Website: apple
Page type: cross-sells
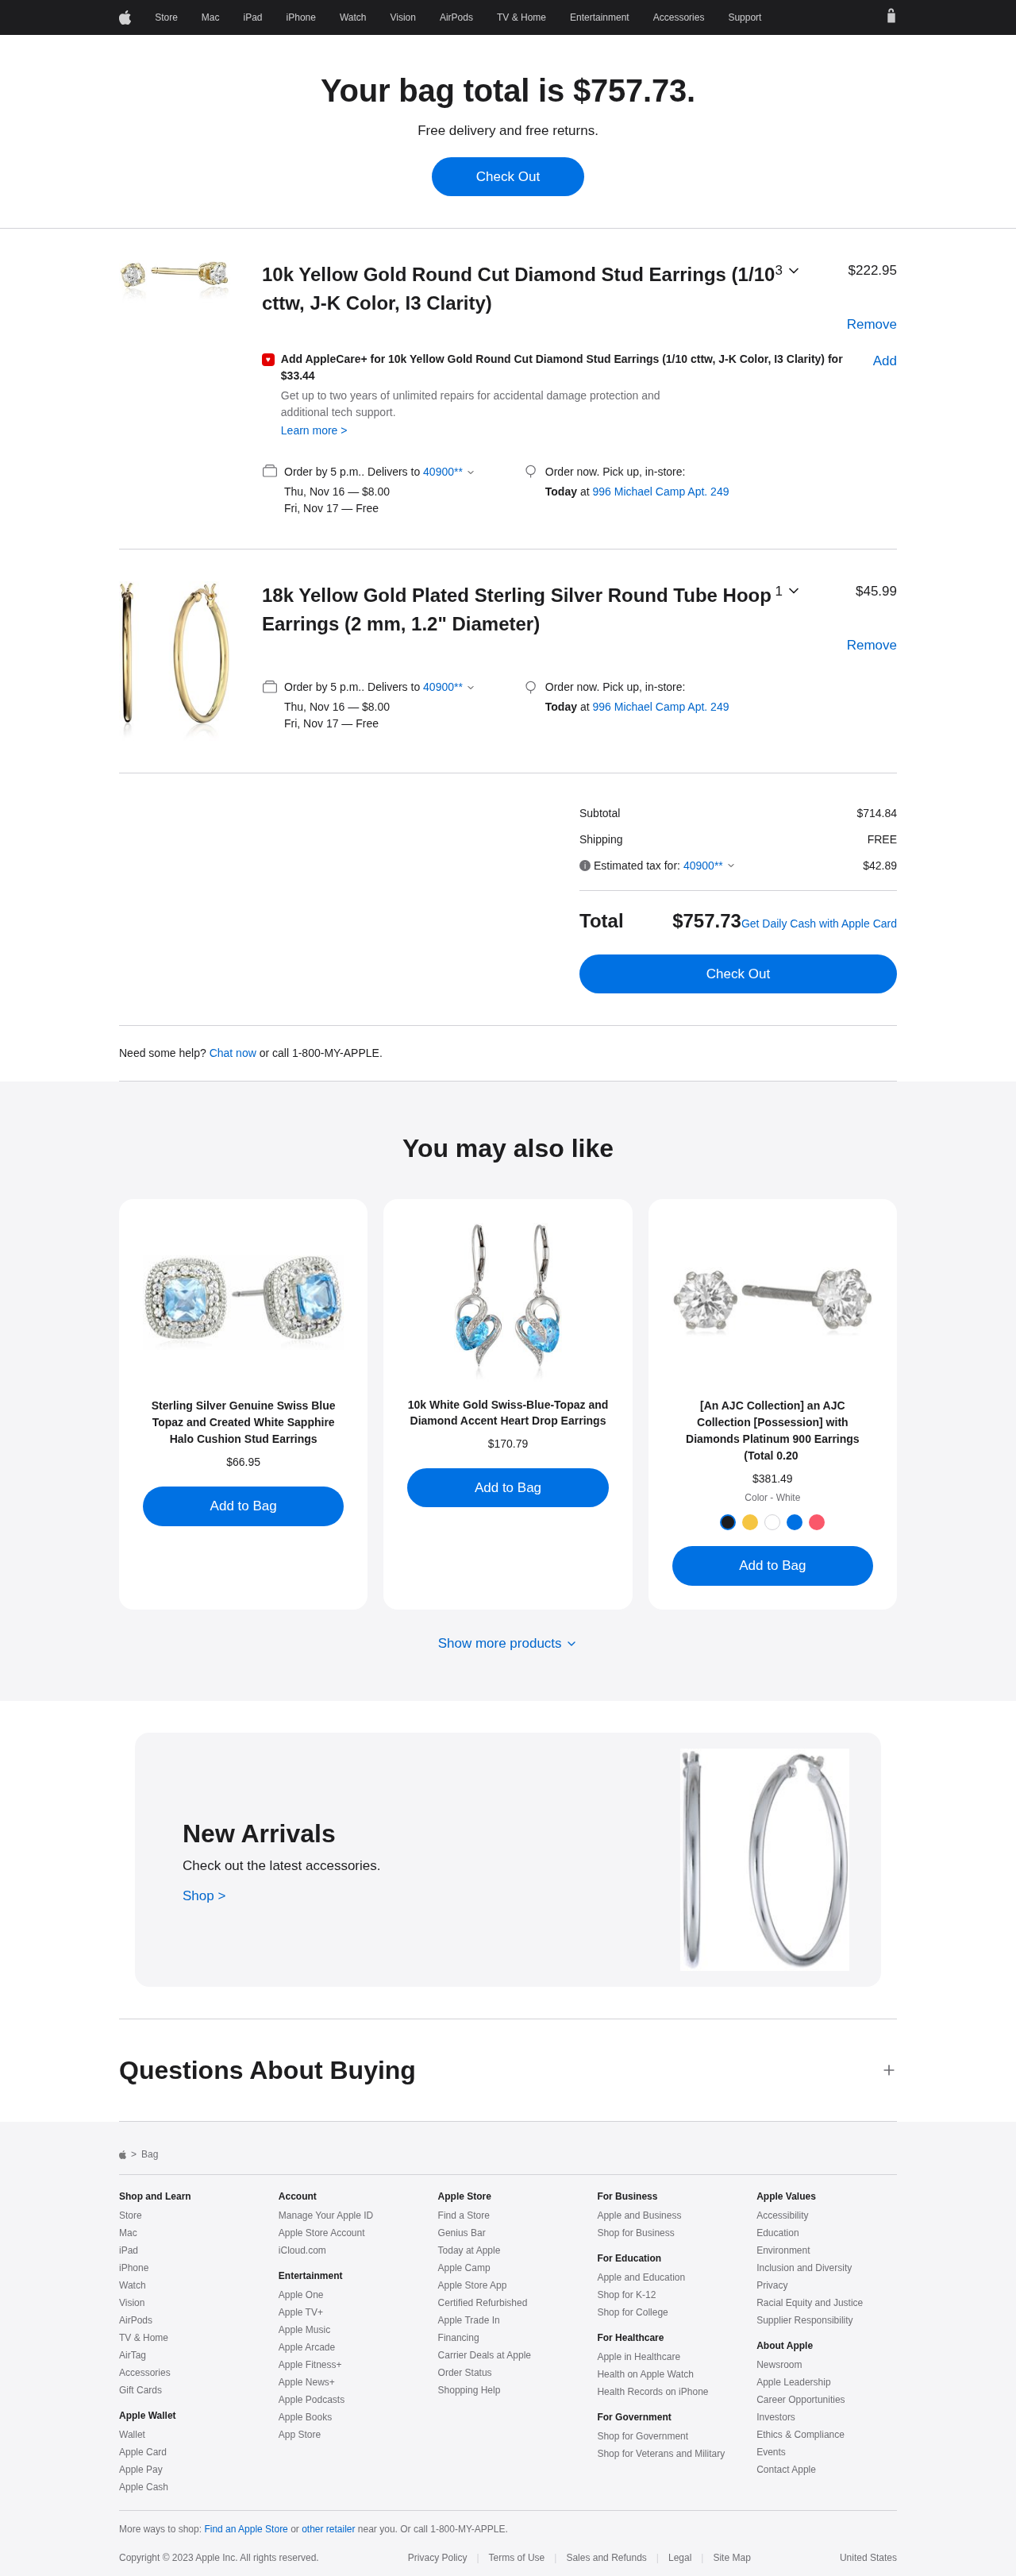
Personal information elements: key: PII_LOCATION1_STREET
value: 996 Michael Camp Apt. 249
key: PII_POSTCODE
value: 40900
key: PII_POSTCODE2
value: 40900
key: PII_POSTCODE_FULL
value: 40900
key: PII_POSTCODE_NUMERIC
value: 40900
Product elements: key: PRODUCT1_NAME
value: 10k Yellow Gold Round Cut Diamond Stud Earrings (1/10 cttw, J-K Color, I3 Clarity)
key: PRODUCT1_PRICE
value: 222.95
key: PRODUCT1_QUANTITY
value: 3
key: PRODUCT2_NAME
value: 18k Yellow Gold Plated Sterling Silver Round Tube Hoop Earrings (2 mm, 1.2" Diameter)
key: PRODUCT2_PRICE
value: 45.99
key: PRODUCT2_QUANTITY
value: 1
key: PRODUCT3_NAME
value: Sterling Silver Genuine Swiss Blue Topaz and Created White Sapphire Halo Cushion Stud Earrings
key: PRODUCT3_PRICE
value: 66.95
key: PRODUCT4_NAME
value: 10k White Gold Swiss-Blue-Topaz and Diamond Accent Heart Drop Earrings
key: PRODUCT4_PRICE
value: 170.79
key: PRODUCT5_NAME
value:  [An AJC Collection] an AJC Collection [Possession] with Diamonds Platinum 900 Earrings (Total 0.20 
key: PRODUCT5_PRICE
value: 381.49
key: PRODUCT1_NAME2
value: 10k Yellow Gold Round Cut Diamond Stud Earrings (1/10 cttw, J-K Color, I3 Clarity)
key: PRODUCT1_APPLECARE_PRICE
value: $33.44
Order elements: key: ORDER_TOTAL
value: $757.73
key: ORDER_DELIVERY_DATE
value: Thu, Nov 16
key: ORDER_DELIVERY_DATE2
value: Fri, Nov 17
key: ORDER_DELIVERY_DATE3
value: Thu, Nov 16
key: ORDER_DELIVERY_DATE4
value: Fri, Nov 17
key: ORDER_SUBTOTAL
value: $714.84
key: ORDER_SHIPPING_COST
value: FREE
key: ORDER_TAX
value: $42.89
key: ORDER_TOTAL2
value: $757.73